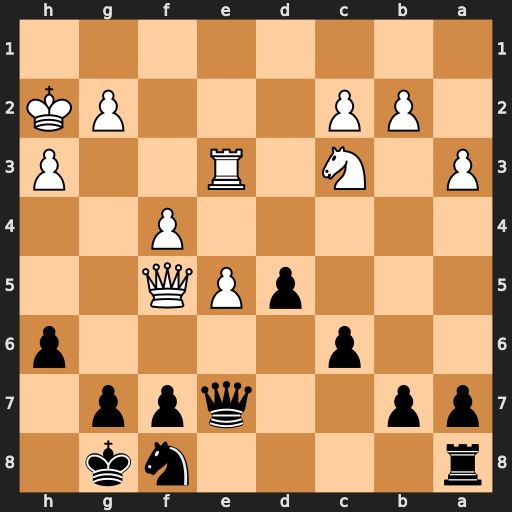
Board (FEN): r4nk1/pp2qpp1/2p4p/3pPQ2/5P2/P1N1R2P/1PP3PK/8
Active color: b
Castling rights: -
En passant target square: -
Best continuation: d4 Rg3 dxc3